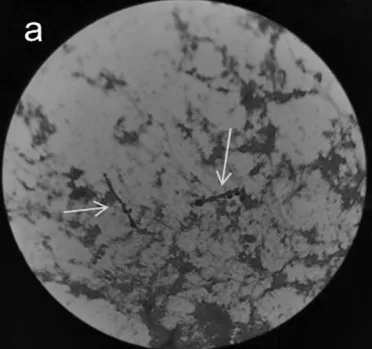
(a, b) Yeast-like spores and hyphae (with an arrow, gram staining, magnification 1,000x) under microscopy with bone marrow cultured at 37. C in 16 days.
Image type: pathology (gram)